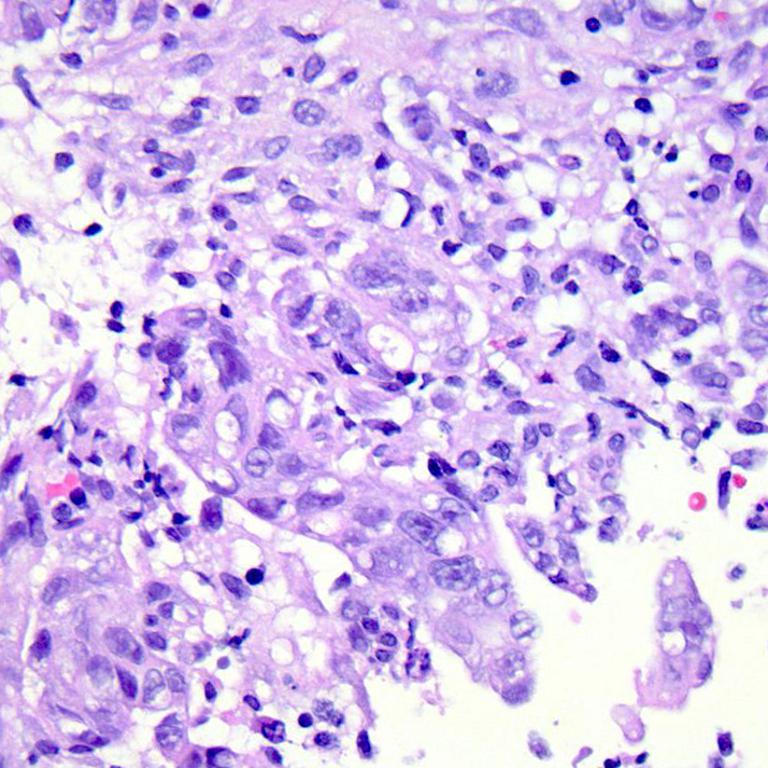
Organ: colon
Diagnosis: adenocarcinomas